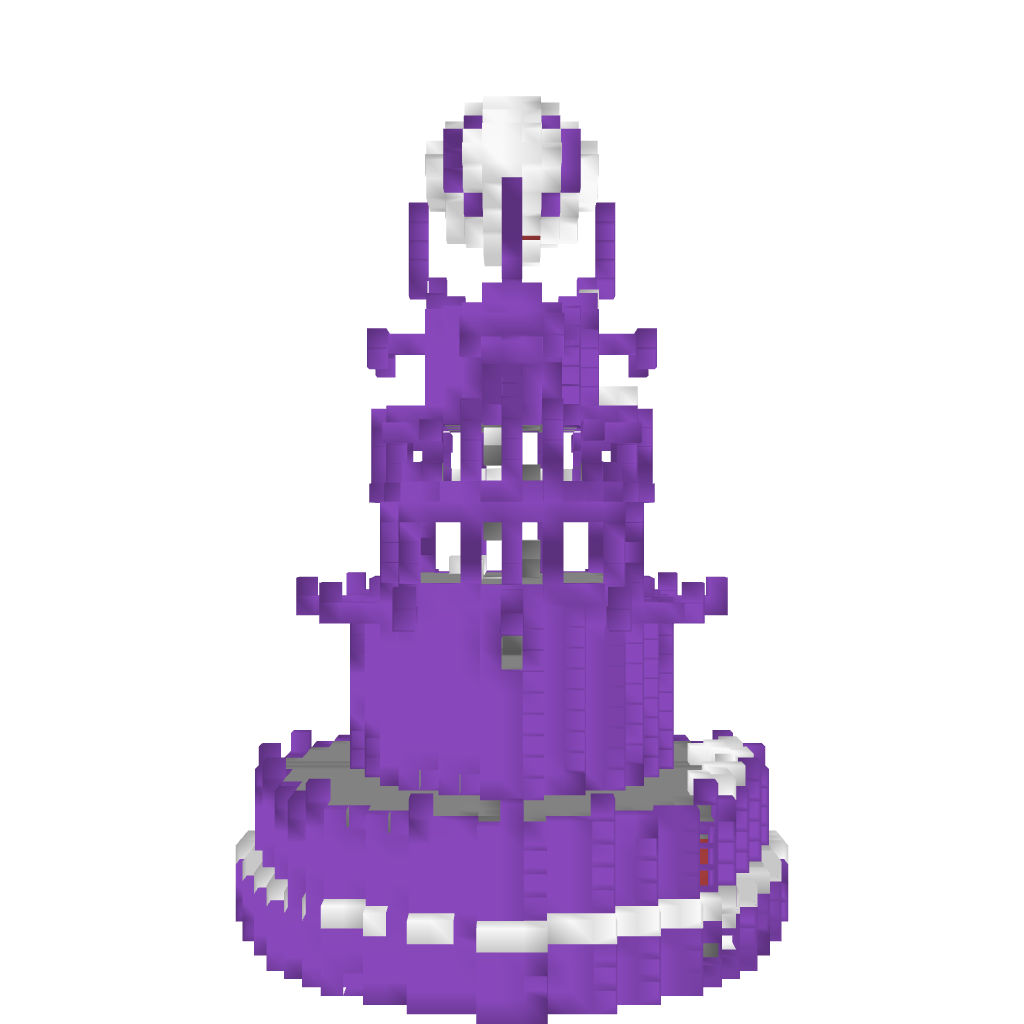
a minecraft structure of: Sauron's Tower high quality purple tower with a lot of glass